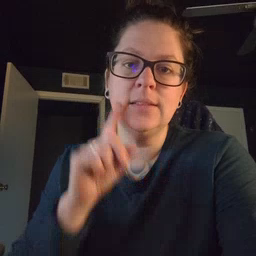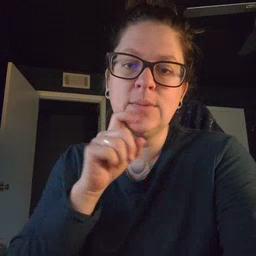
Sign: cereal